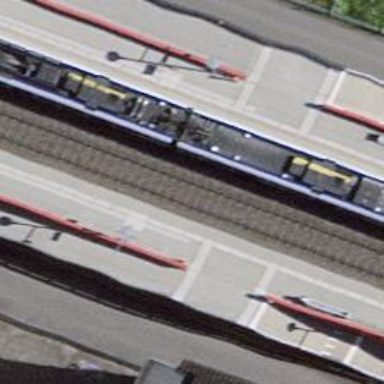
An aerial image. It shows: Stop position for public transport at railway stop.